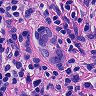
Metastatic tissue present: yes